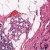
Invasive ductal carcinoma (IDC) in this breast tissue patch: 0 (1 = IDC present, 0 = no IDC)